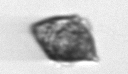
Label: Kryptoperidinium_triquetrum